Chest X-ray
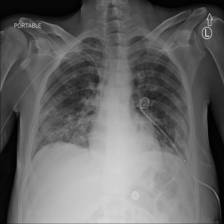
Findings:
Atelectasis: negative
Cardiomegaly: negative
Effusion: positive
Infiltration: positive
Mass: negative
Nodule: negative
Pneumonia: negative
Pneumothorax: negative
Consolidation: negative
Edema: negative
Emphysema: negative
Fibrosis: negative
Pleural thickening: negative
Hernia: negative